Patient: sex M, age 52
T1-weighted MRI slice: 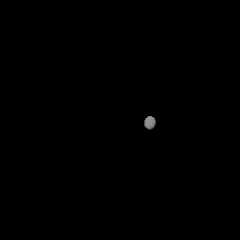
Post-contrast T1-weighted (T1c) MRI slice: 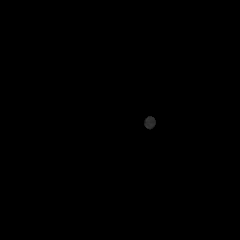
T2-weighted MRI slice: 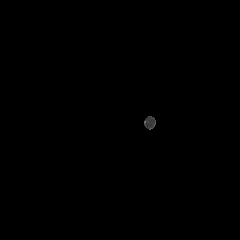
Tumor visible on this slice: no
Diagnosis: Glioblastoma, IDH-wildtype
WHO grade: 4